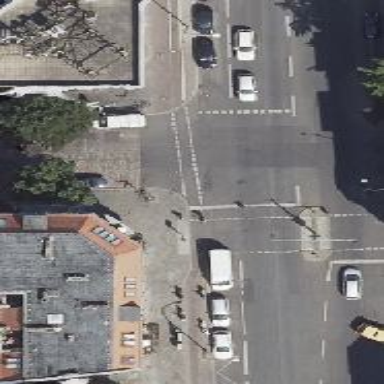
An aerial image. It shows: Road with traffic signals.